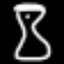
Label: hourglass